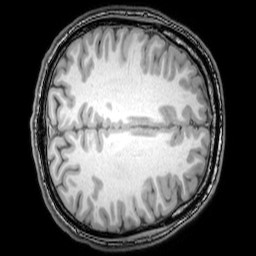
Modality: T1w
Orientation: axial
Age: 24
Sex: male
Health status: healthy
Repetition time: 0.081 s
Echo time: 0.037 s